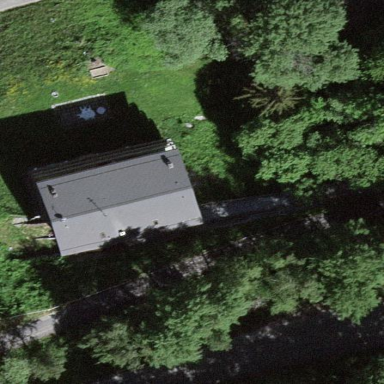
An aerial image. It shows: Residential building.